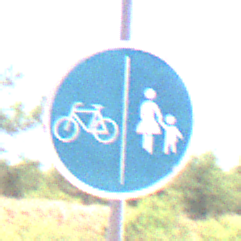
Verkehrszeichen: GetrennterRadUndGehwegRadwegLinks
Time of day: Midday
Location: Outdoor (RoadRail)
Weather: Clear
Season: NotSpecified
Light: Natural